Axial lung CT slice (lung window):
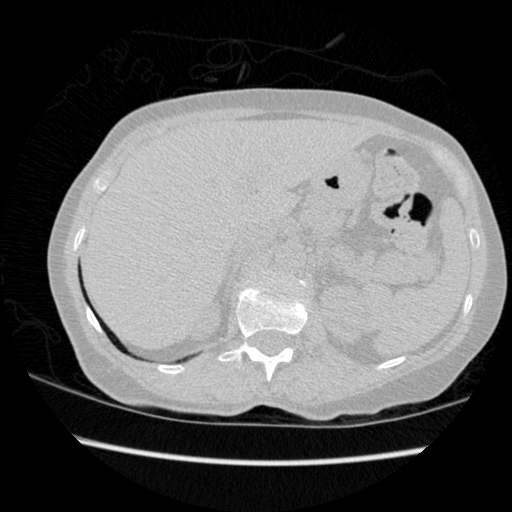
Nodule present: no